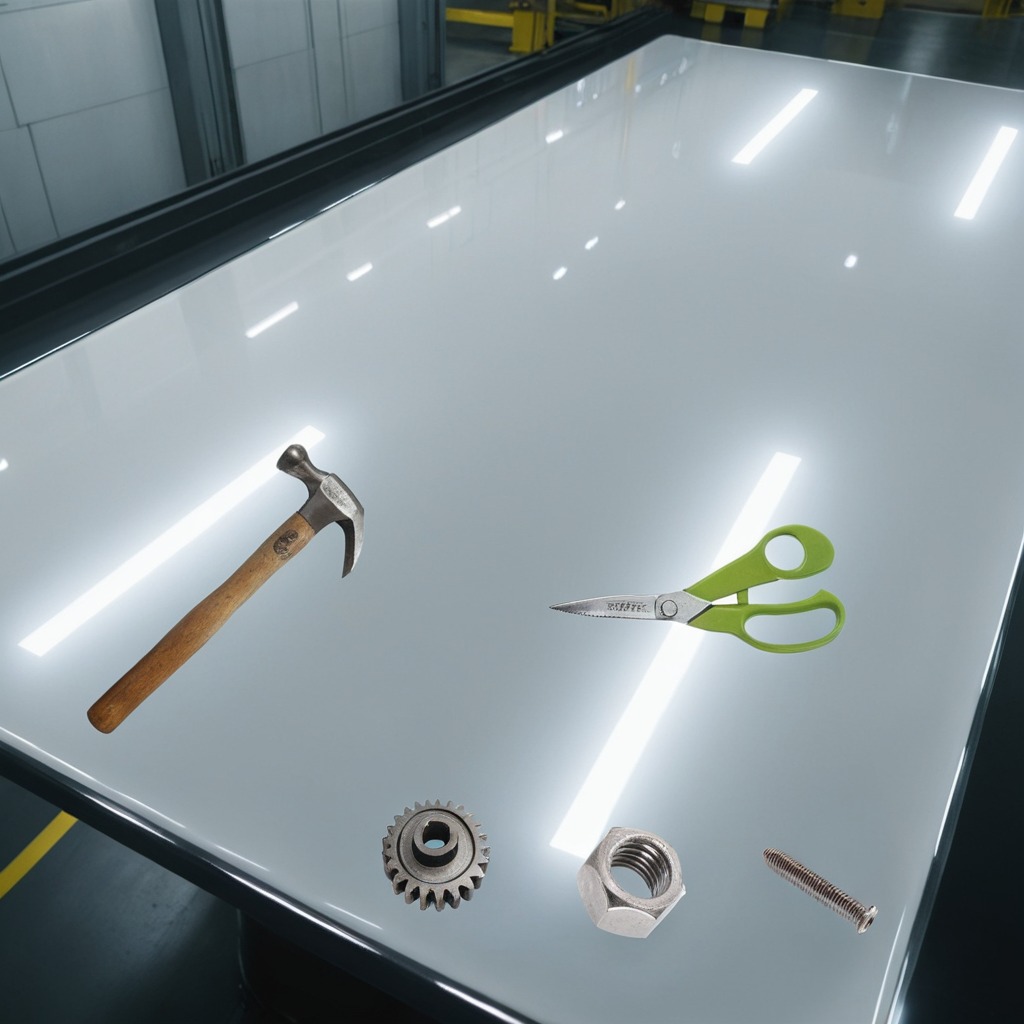
A steel gear with teeth, a hammer, a coiled metal spring, a metal nut, and a pair of scissors are lying on the high-gloss table in a ship maintenance bay industrial lighting.